Field crop: tomato
Growth stage: 1
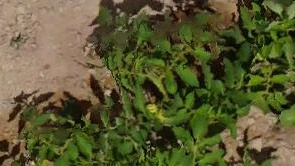
Species: tomato